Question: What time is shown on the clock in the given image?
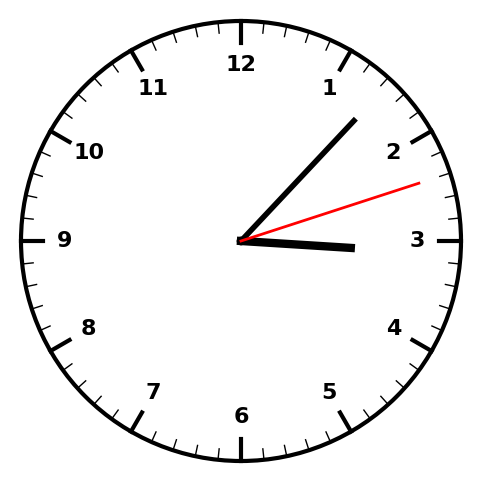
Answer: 03:07:12